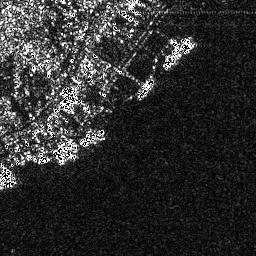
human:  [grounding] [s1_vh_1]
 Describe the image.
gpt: In the satellite image, there is  <ref>1 medium ship </ref> <box>[[62, 12, 76, 26, 0]]</box> located at top,  <ref>1 small ship </ref> <box>[[52, 30, 60, 38, 0]]</box> located at center,  <ref>1 medium ship </ref> <box>[[30, 49, 41, 57, 0]]</box> located at center,  <ref>1 small ship </ref> <box>[[20, 55, 30, 62, 0]]</box> located at left.